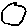
Label: circle